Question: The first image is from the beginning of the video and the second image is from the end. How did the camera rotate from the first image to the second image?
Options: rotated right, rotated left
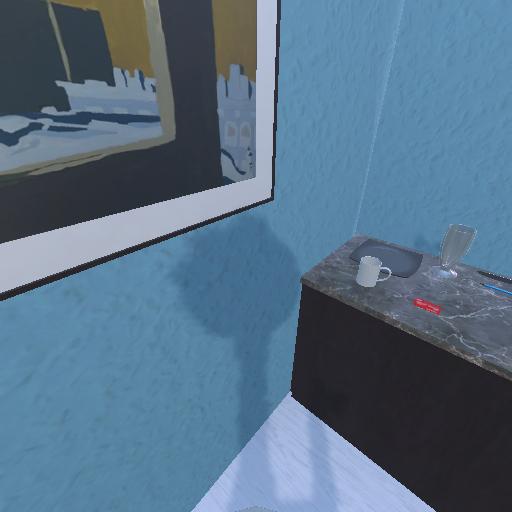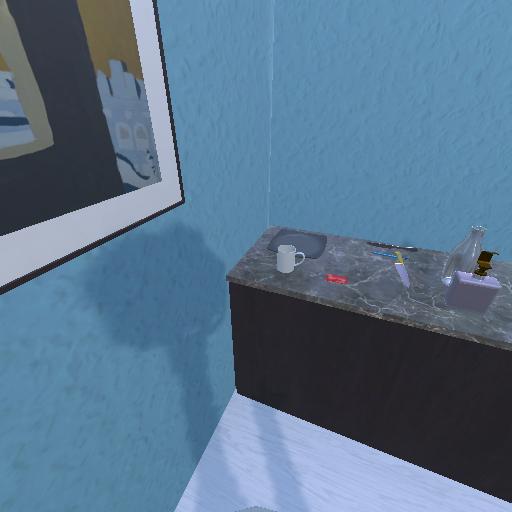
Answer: rotated right